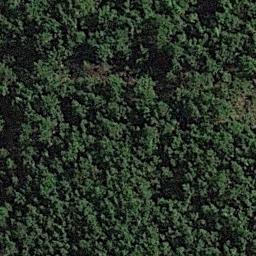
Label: forest